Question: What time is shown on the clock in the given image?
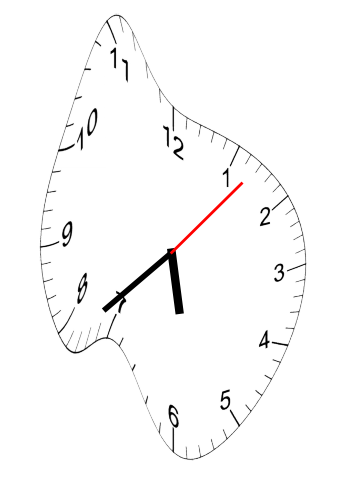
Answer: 05:38:07